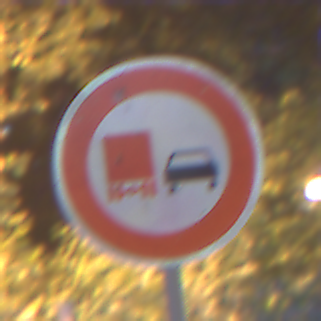
Verkehrszeichen: UeberholverbotKraftfahrzeuge
Umgebung: Outdoor, Urban
Tageszeit: Night
Wetter: PartlyCloudy
Licht: Artificial
Jahreszeit: NotSpecified
Kontrast: HighContrast